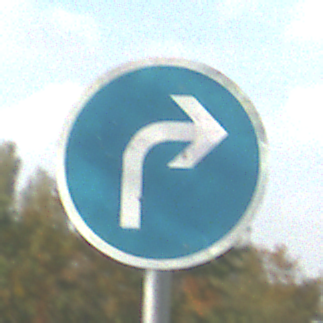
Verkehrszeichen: VorgeschriebeneFahrtrichtungRechts
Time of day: MorningAfternoon
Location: Outdoor (Suburban)
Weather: PartlyCloudy
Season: NotSpecified
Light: Natural